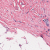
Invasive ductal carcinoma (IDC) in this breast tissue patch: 0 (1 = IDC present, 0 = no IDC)